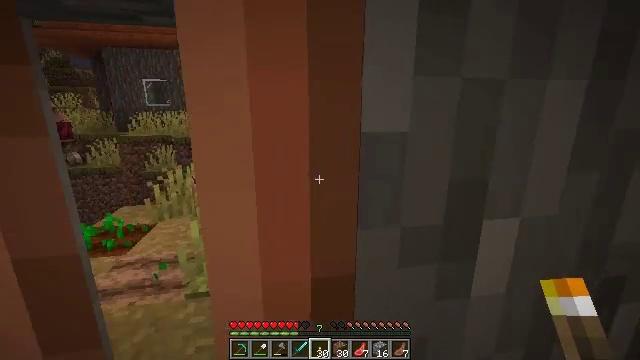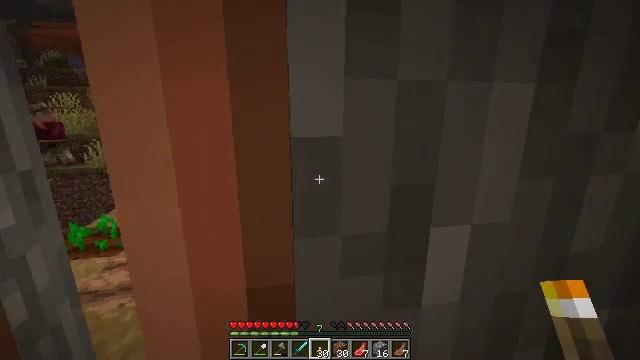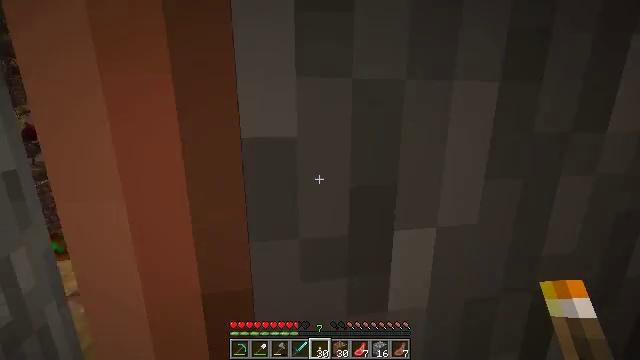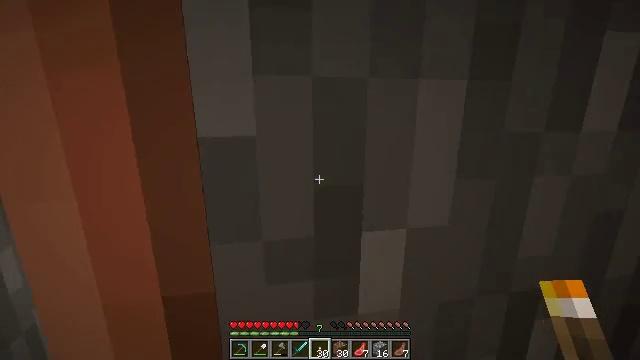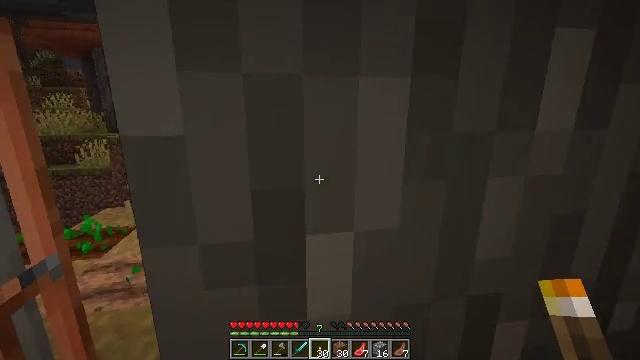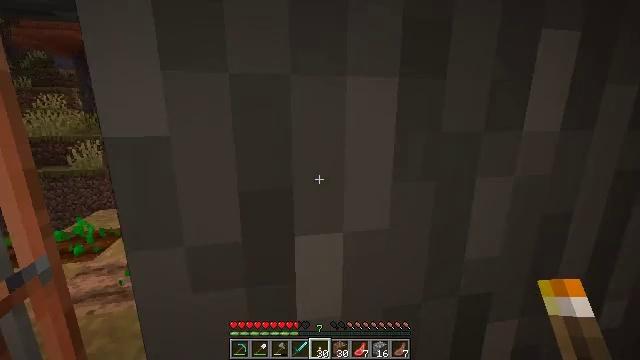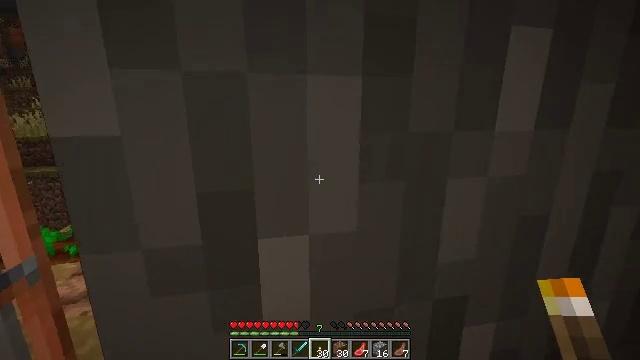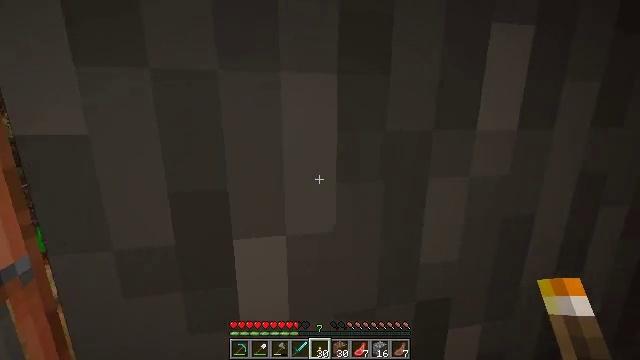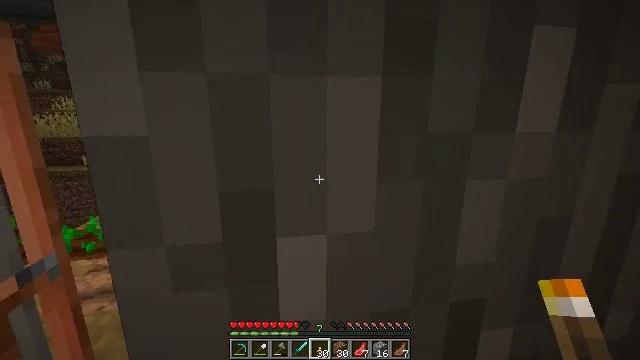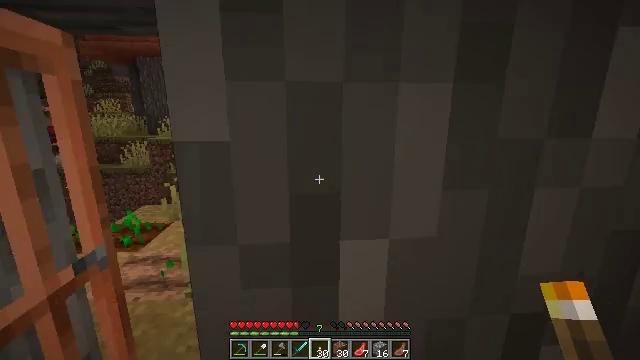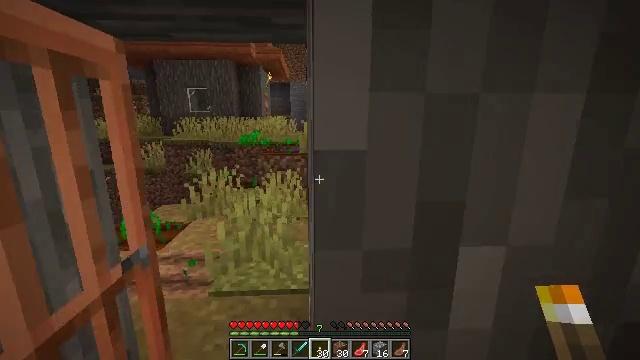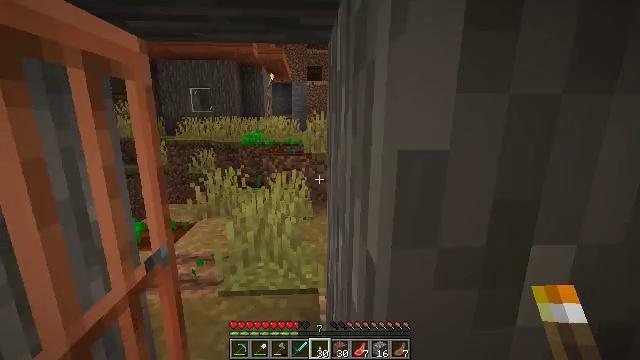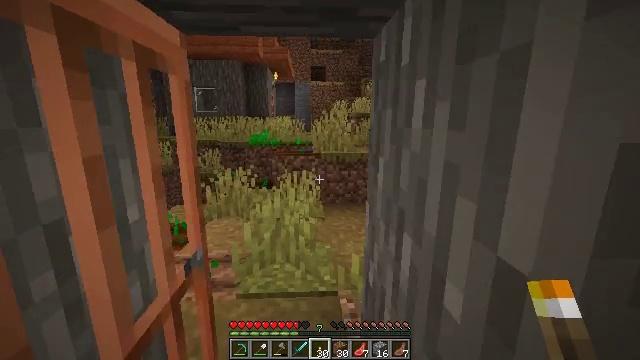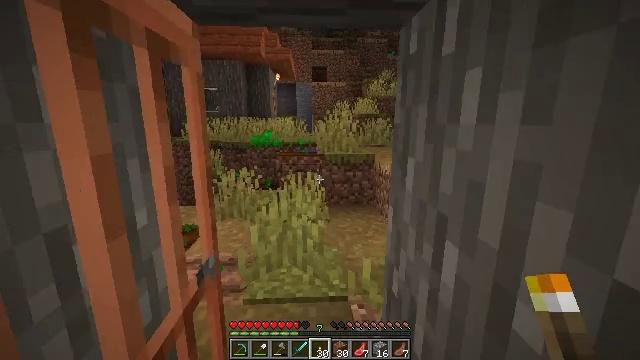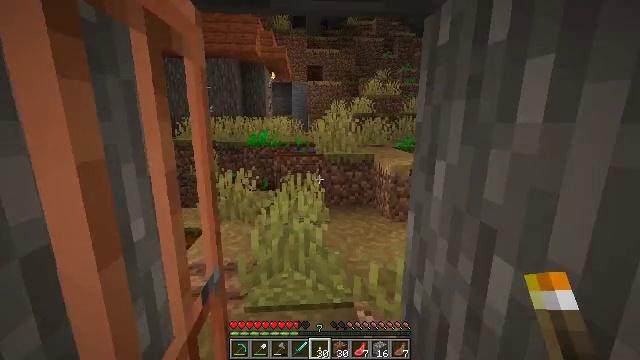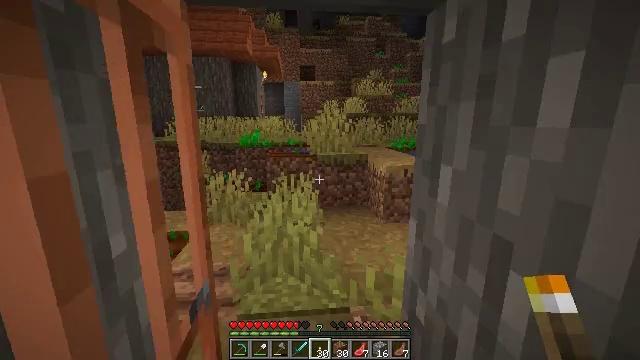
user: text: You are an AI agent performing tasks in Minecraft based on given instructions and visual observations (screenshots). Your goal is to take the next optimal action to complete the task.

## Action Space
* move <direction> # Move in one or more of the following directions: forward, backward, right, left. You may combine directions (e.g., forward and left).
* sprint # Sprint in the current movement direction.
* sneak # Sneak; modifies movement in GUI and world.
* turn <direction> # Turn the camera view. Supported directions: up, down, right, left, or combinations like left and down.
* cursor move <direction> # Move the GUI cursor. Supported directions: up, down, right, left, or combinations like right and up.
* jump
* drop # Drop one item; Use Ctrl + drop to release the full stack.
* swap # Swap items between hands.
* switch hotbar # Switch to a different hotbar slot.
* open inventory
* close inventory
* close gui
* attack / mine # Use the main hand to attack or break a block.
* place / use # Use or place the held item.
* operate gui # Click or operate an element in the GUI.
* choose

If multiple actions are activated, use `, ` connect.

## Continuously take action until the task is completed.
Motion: motion action
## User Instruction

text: Use right equipment to gather melon.
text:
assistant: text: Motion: move forward
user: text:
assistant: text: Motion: move forward
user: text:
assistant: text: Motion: move forward
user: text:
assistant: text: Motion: move forward
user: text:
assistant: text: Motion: move forward
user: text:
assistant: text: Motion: move forward
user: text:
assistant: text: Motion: move forward and move left
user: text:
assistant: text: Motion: move forward and move left, turn left
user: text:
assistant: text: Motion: move forward and move left, turn left
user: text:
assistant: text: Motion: move forward and move left, turn left
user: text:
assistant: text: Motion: move forward and move left
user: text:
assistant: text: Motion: move forward and move left
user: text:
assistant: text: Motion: move forward and move left
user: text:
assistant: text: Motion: move forward and move left, turn right
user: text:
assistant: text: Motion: move forward and move left, turn right
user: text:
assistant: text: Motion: move forward and move left
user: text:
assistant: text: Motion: move forward and move left
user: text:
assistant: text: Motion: move forward
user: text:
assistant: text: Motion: move forward, turn right
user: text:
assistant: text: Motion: move forward, turn right
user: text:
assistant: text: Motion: move forward, turn right and up
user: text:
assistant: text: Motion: move forward, turn right and up
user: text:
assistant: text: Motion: move forward, turn right
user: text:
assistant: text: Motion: move forward, turn right
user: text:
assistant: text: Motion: move forward, turn right
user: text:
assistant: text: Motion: move forward, turn right
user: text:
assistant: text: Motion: move forward
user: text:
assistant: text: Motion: move forward and move left, turn left and down
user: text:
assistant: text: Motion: move forward and move left
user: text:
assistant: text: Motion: move forward and move left